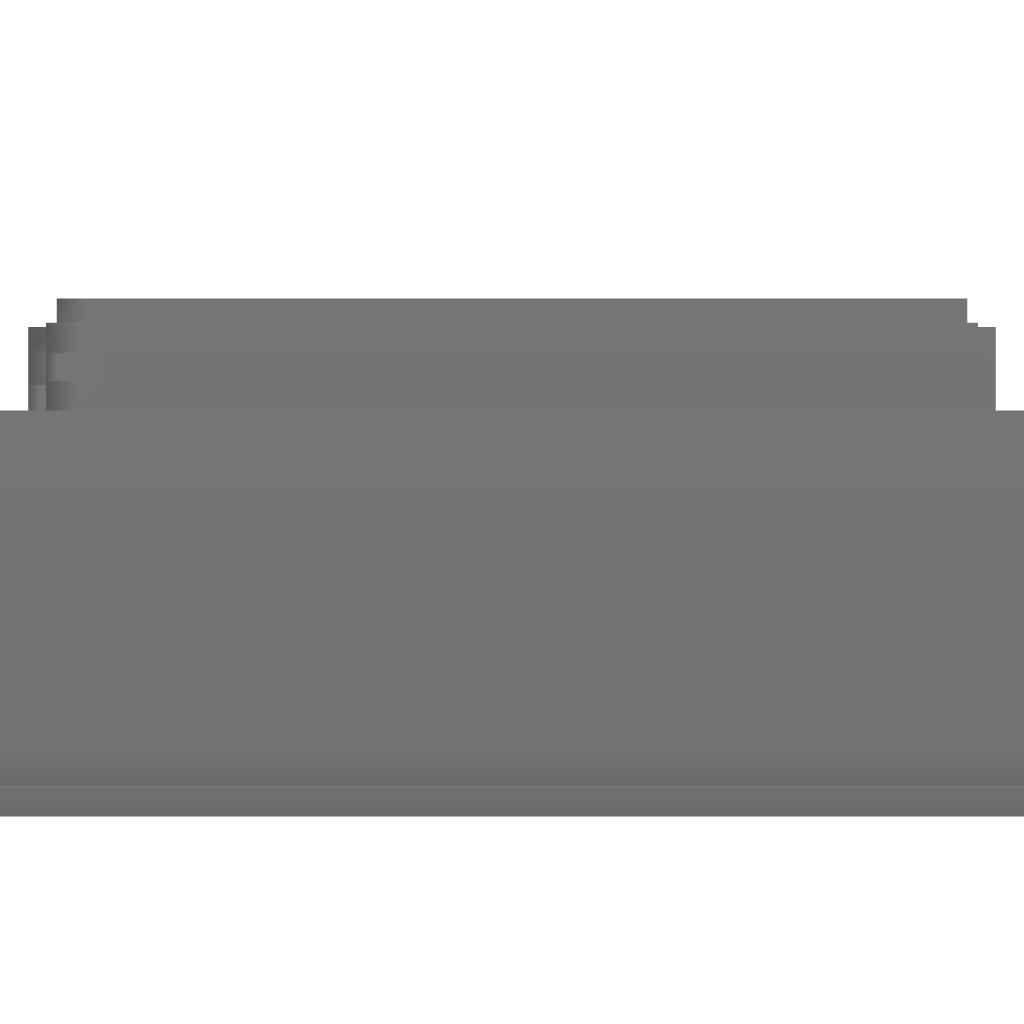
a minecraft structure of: Compact Day Counter bad low quality